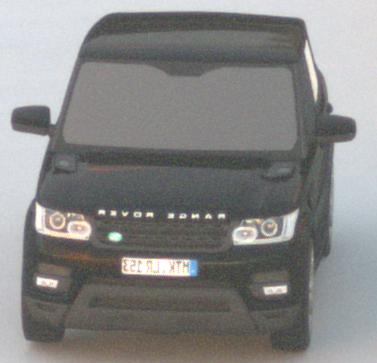
Make: Land Rover
Model: Range Rover Sport 5.0 V8 SC
Detailed model: Range Rover Sport (II)
Model produced from: 2013/09
Model produced until: 2015/07
Doors: 5
Color: black
Road condition: dry road
Daytime: sunrise or sunset
Contrast: medium contrast